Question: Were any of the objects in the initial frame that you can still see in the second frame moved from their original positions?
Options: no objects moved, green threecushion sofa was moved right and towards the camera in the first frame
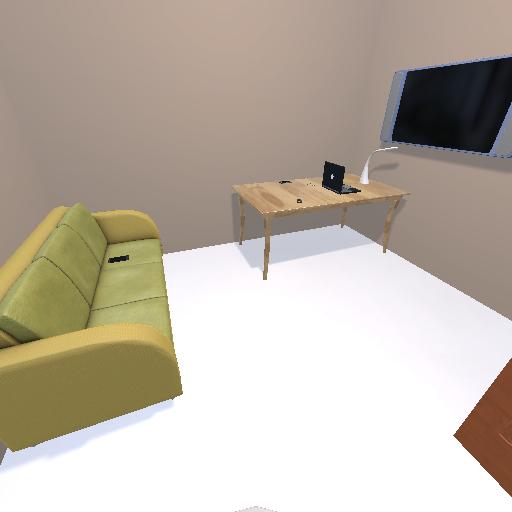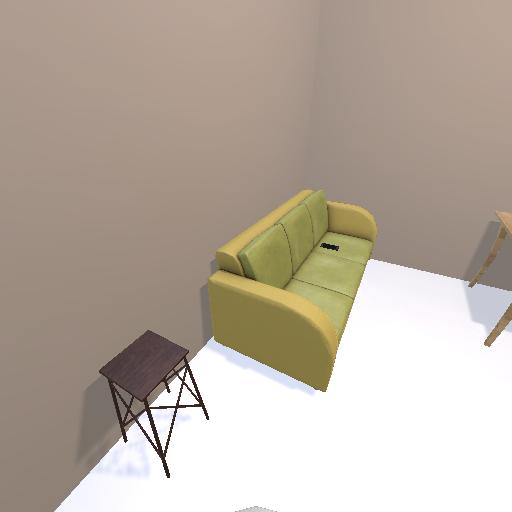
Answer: no objects moved